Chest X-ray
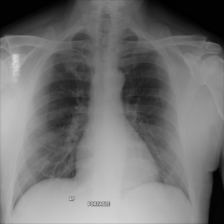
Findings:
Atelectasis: negative
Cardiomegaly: negative
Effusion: negative
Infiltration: negative
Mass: negative
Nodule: negative
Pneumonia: negative
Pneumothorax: negative
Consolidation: negative
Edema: negative
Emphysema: negative
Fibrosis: negative
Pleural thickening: negative
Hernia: negative